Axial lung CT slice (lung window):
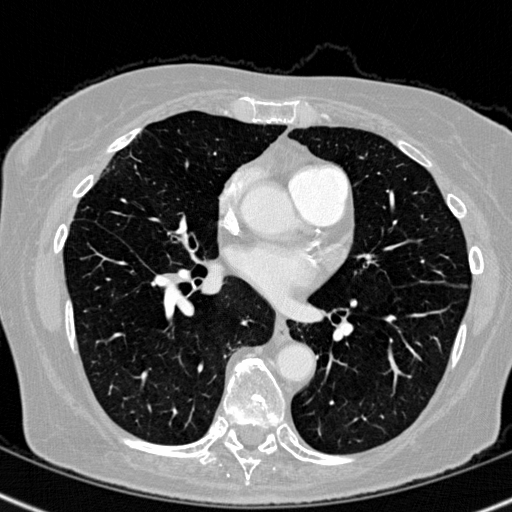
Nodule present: no